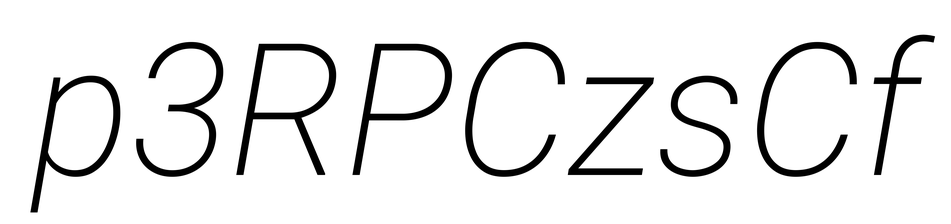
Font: Roboto-Italic_ExtraLight_Italic